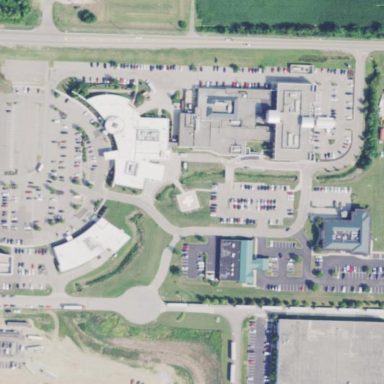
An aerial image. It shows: Hospital providing healthcare services.